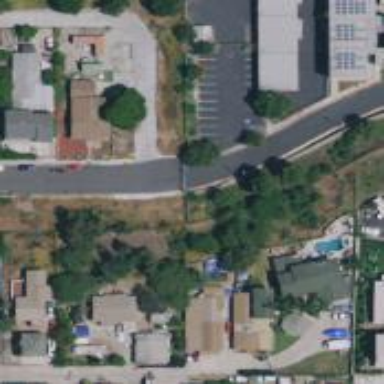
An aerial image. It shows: Alley classified as service road.